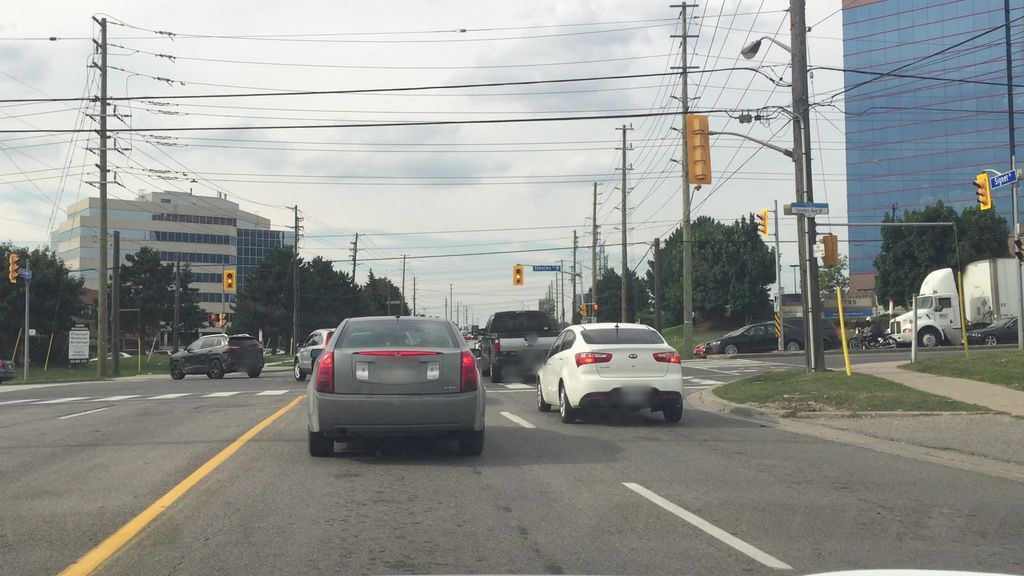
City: toronto